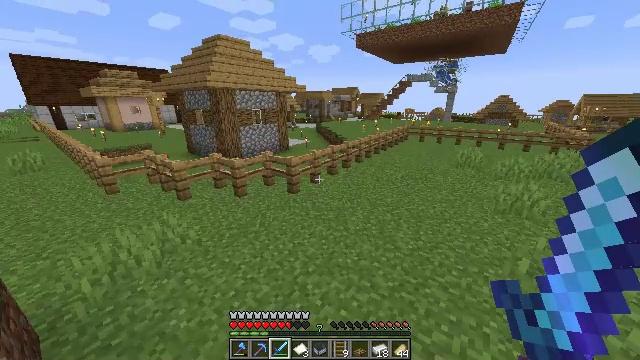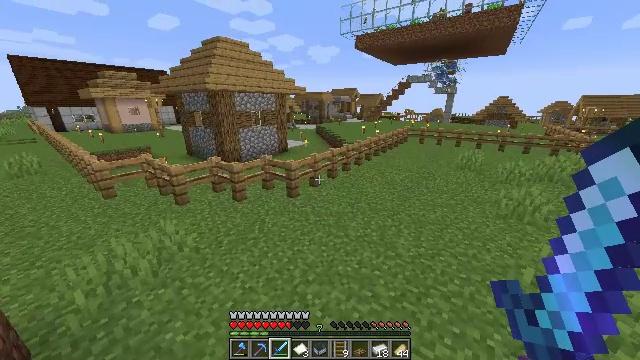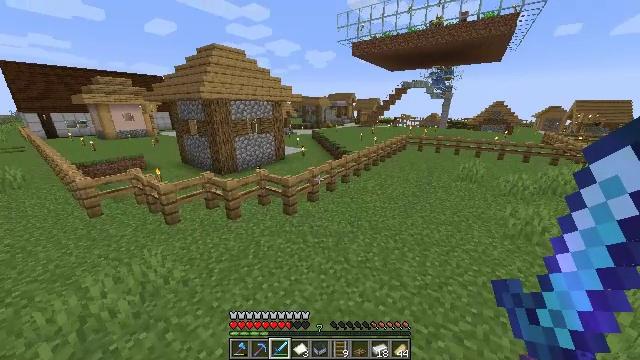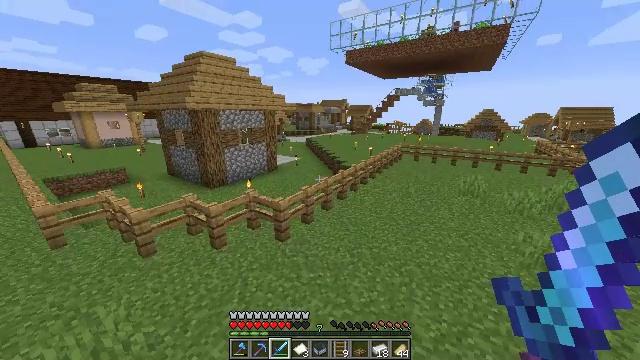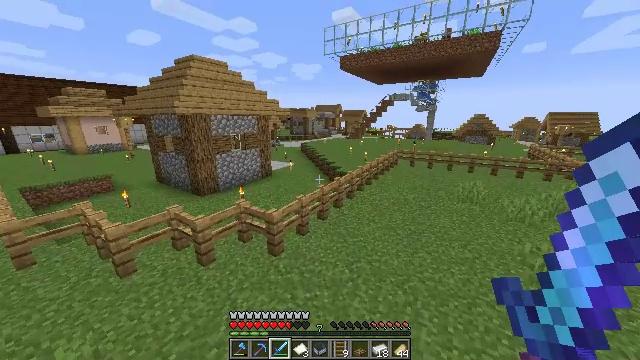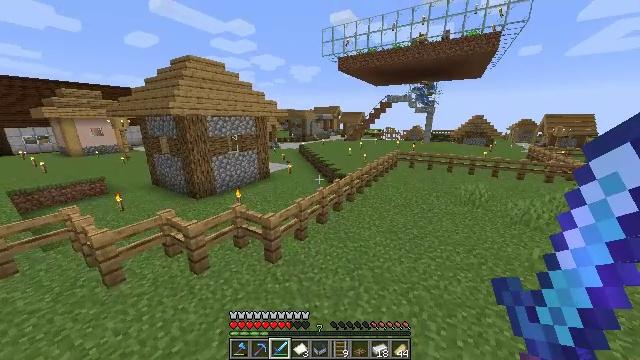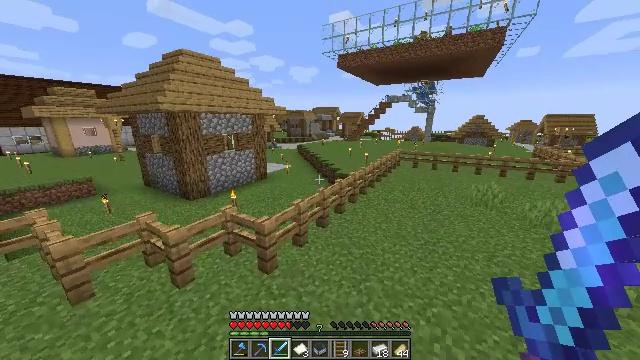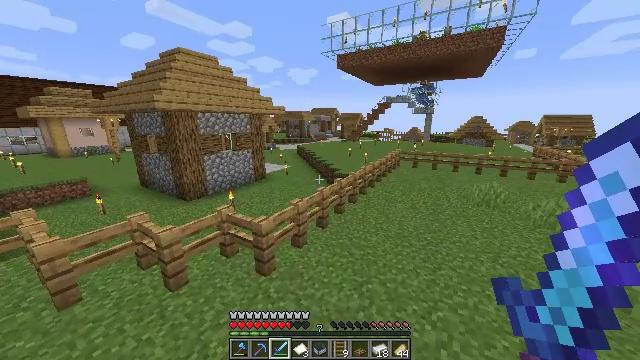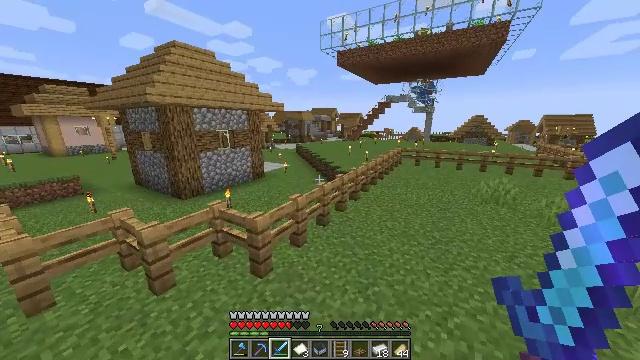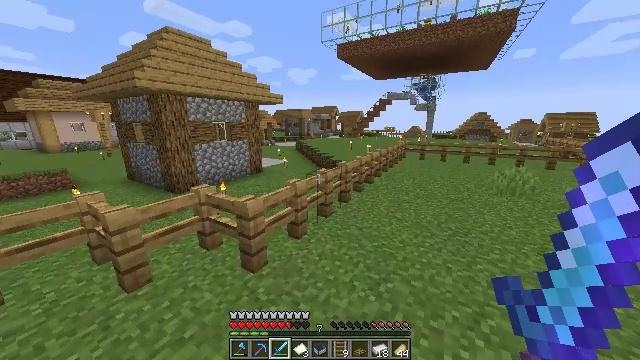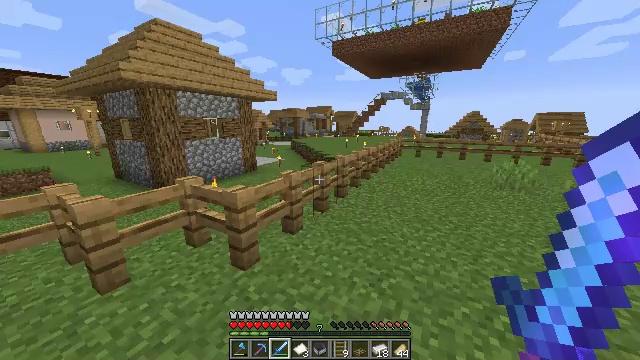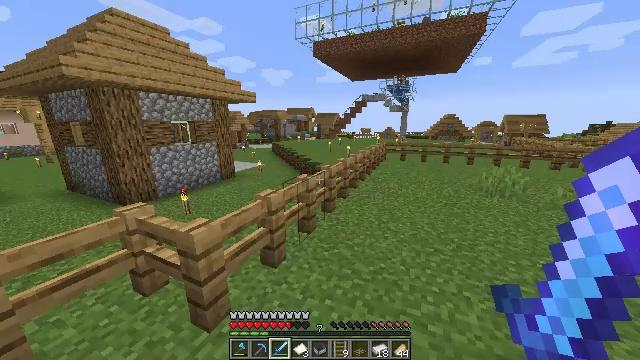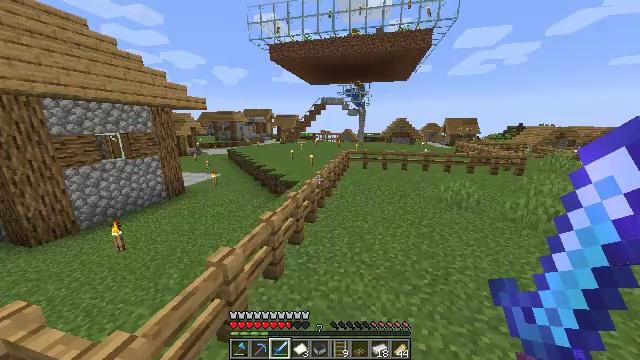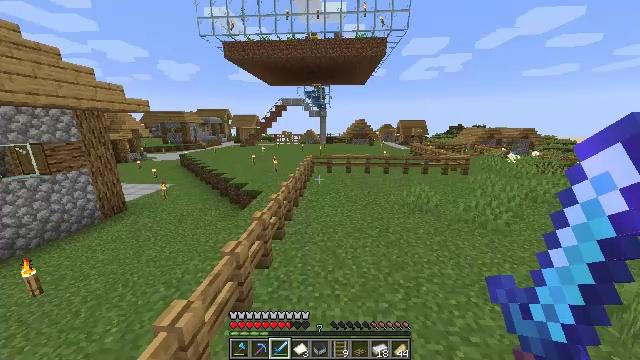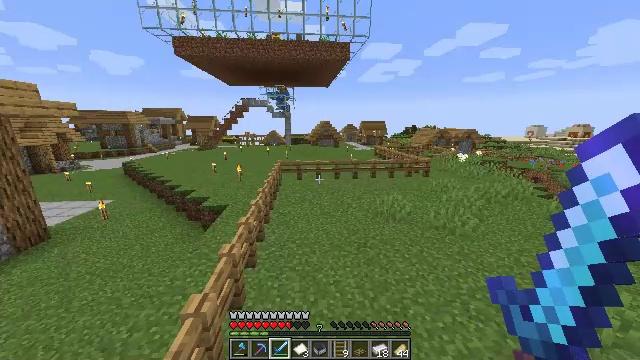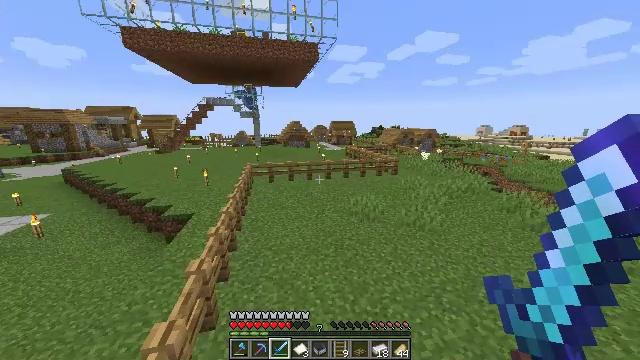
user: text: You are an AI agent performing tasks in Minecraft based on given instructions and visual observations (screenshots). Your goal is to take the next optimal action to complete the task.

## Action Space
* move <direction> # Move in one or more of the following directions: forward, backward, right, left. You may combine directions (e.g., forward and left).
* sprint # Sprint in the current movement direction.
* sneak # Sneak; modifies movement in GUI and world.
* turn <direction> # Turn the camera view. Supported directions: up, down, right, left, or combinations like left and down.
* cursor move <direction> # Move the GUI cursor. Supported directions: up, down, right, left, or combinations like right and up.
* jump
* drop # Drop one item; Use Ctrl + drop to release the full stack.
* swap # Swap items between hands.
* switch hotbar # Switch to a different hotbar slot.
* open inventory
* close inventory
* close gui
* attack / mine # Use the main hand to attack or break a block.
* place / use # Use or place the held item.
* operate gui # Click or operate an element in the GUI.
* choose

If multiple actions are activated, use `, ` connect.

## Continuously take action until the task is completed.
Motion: motion action
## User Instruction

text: Cut down the sugar cane stalks.
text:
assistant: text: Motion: move forward, jump
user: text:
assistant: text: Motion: move forward, jump
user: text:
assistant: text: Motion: move forward, turn right and up, jump
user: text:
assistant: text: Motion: move forward, turn right and up, jump
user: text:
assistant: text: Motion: move forward, jump
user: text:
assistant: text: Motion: move forward, jump
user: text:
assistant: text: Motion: move forward, jump
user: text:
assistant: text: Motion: move forward, jump
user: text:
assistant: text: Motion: move forward, jump
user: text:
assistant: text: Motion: move forward, sprint, turn right, jump
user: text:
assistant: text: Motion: move forward, sprint, turn right, jump
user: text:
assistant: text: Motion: move forward, sprint, turn right, jump
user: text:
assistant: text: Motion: move forward, sprint, turn right, jump
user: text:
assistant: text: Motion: move forward, turn right, jump
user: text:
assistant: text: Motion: move forward, turn right, jump
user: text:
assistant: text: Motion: move forward, turn right, jump
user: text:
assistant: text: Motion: move forward, turn right, jump
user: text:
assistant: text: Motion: move forward, turn right, jump
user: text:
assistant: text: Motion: move forward, sprint, turn right, jump
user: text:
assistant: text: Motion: move forward, sprint, turn right, jump
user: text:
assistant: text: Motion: move forward, sprint, turn right, jump
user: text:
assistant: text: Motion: move forward, sprint, turn right, jump
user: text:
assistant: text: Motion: move forward, sprint, turn right, jump
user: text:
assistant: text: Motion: move forward, turn right, jump
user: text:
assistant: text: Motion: move forward, jump
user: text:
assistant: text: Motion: move forward, jump
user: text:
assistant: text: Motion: move forward, jump
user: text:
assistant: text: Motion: move forward, jump
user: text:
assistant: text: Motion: move forward, jump
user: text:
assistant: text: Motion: move forward, jump